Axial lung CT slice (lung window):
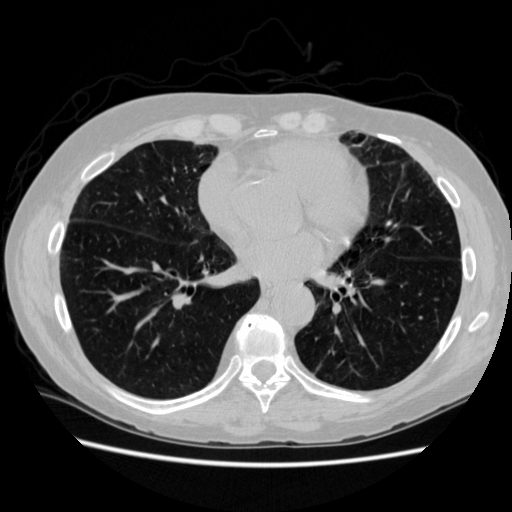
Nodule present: no